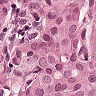
Metastatic tissue present: yes